Question: Help me, because I'm rly tired of this...
I need to count angles between 'current point' and the closest 3 points (look at an image below) - I need to sort the angles in descending order (to get the point with the largest angle - if it doesn't fit expectations, I have to get another one).

I tried to do something, but it doesn't work...
'''
private static Vertex[] SortByAngle(IEnumerable<Vertex> vs, Vertex current, Vertex previous)
{
if (current.CompareTo(previous) == 0)
{
previous.X = previous.X - 1.0; // this is a trick to handle the first point
}
var vertices = new Dictionary<Vertex, double>();
foreach (var v in vs)
{
double priorAngle = Angle(previous, current);
double nextAngle = Angle(current, v);
double angleInBetween = 180.0 - (priorAngle + nextAngle);
vertices.Add((Vertex) v.Clone(), angleInBetween);
}
// here the angles are incorrect, because I want to sort them in desc order, but it's a real mess when I do OrderByDescending - something is wrong with my code:S
vertices = vertices.OrderBy(v => v.Value).ToDictionary(k => k.Key, v => v.Value);
return vertices.Select(v => new Vertex(v.Key.X, v.Key.Y)).ToArray();
}
private static double Angle(Vertex v1, Vertex v2, double offsetInDegrees = 0.0)
{
return (RadianToDegree(Math.Atan2(-v2.Y + v1.Y, -v2.X + v1.X)) + offsetInDegrees);
}
public static double RadianToDegree(double radian)
{
var degree = radian * (180.0 / Math.PI);
if (degree < 0)
degree = 360 + degree;
return degree;
}
'''
- 'vs'- 'current''previous'
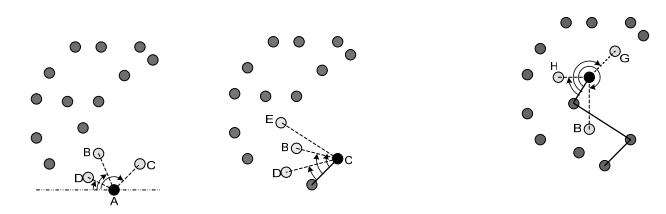
Answer: i didn't tested it, but i restyled a little, avoiding dictionaries. I think your mistake is in: should be:
'''
public struct Vertex
{
public double X { get; set; }
public double Y { get; set; }
}
private static double CalcDistance(Vertex v1, Vertex v2)
{
double dX = (v2.X - v1.X);
double dY = (v2.Y - v1.Y);
return Math.Sqrt((dX * dX) + (dY * dY));
}
private static Vertex[] SortByAngle(IEnumerable<Vertex> vs, Vertex current, Vertex previous)
{
var verticesOnDistance = from vertex in vs
where !vertex.Equals(current)
let distance = CalcDistance(current, vertex)
orderby distance
select vertex;
double priorAngle = Angle(previous, current);
var verticeAngles = from vertex in verticesOnDistance.Take(3)
let nextAngle = Angle(current, vertex)
let angleInBetween = (180.0 - priorAngle) + nextAngle
orderby angleInBetween descending
select vertex;
return verticeAngles.ToArray();
}
private static double Angle(Vertex v1, Vertex v2, double offsetInDegrees = 0.0)
{
return (RadianToDegree(Math.Atan2(-v2.Y + v1.Y, -v2.X + v1.X)) + offsetInDegrees);
}
public static double RadianToDegree(double radian)
{
var degree = radian * (180.0 / Math.PI);
if (degree < 0)
degree = 360 + degree;
return degree;
}
'''
I'm running a little out of time here. I'll be on later... I'm not sure this is correct, but maybe shine another light on it...
Good luck